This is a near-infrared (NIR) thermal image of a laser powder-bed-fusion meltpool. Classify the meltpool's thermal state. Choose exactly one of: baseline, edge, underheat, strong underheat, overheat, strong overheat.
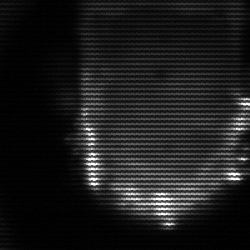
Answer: baseline